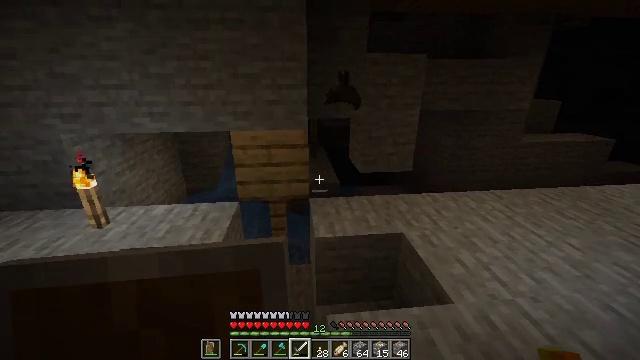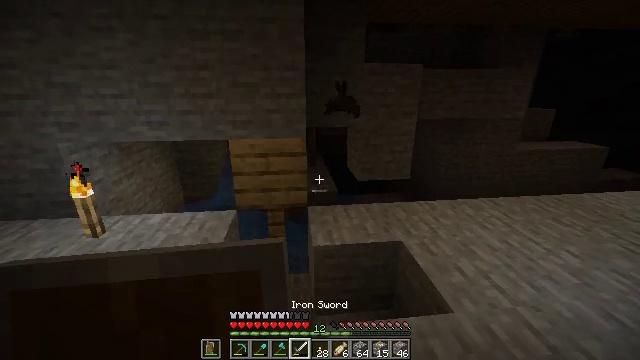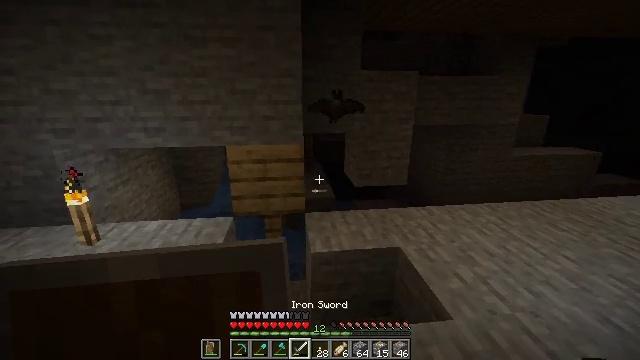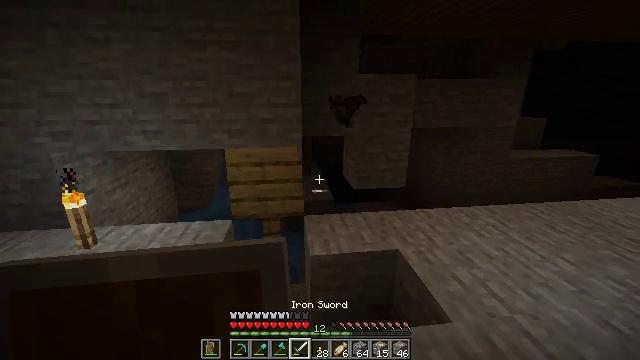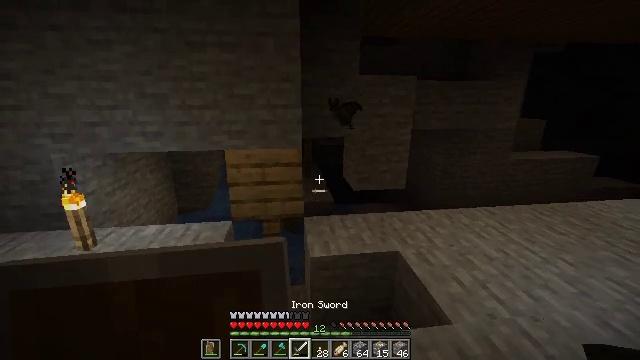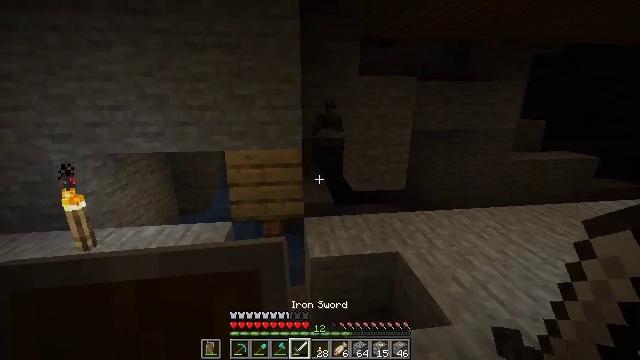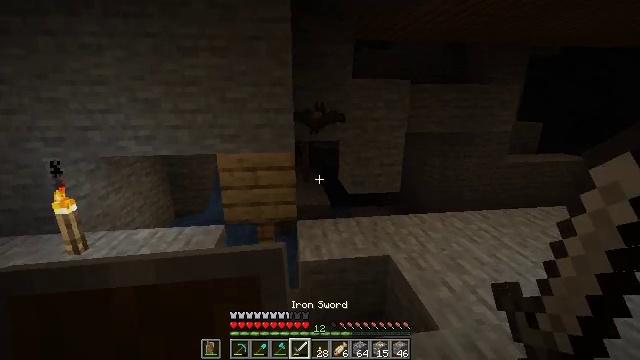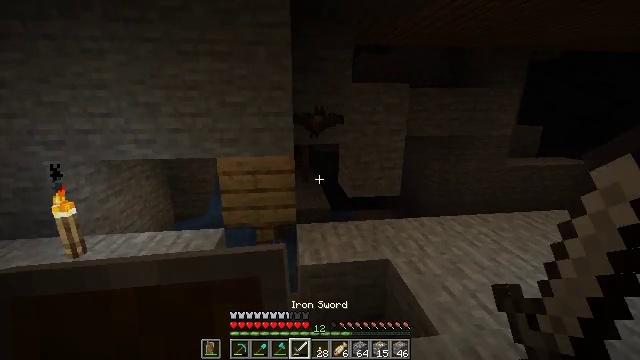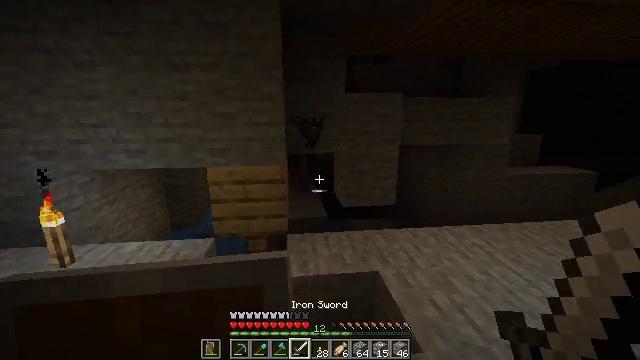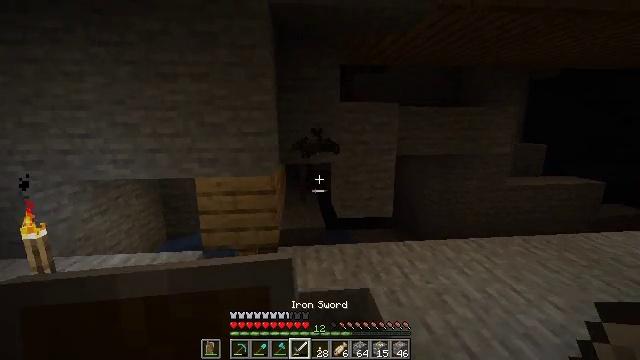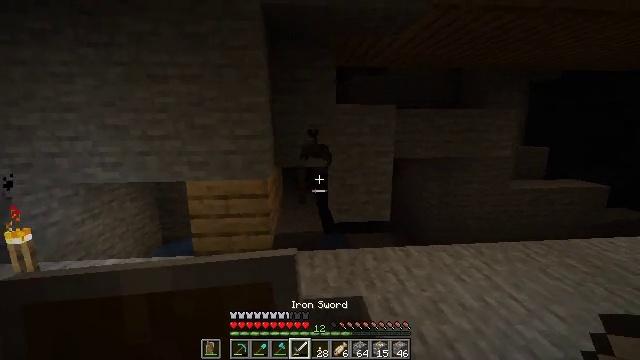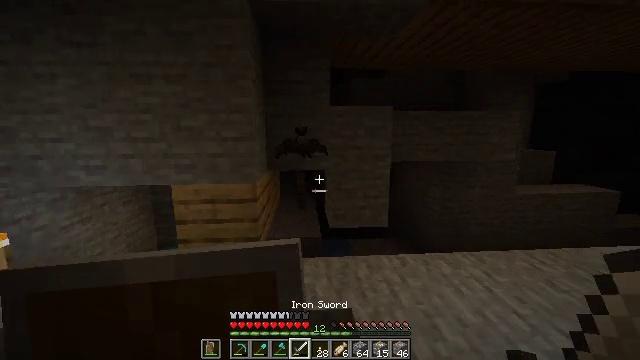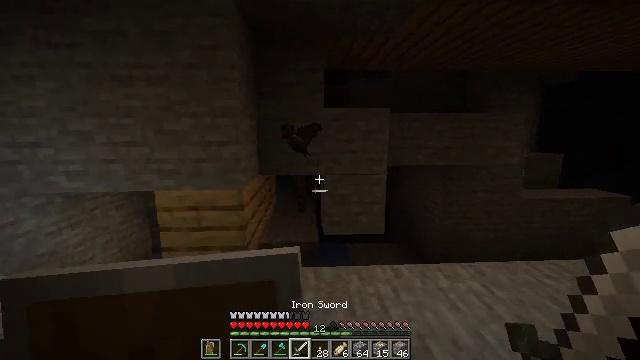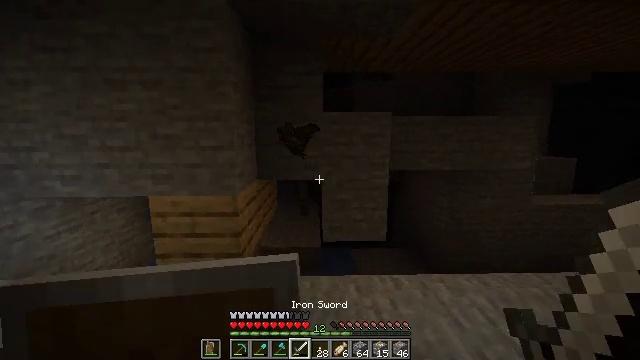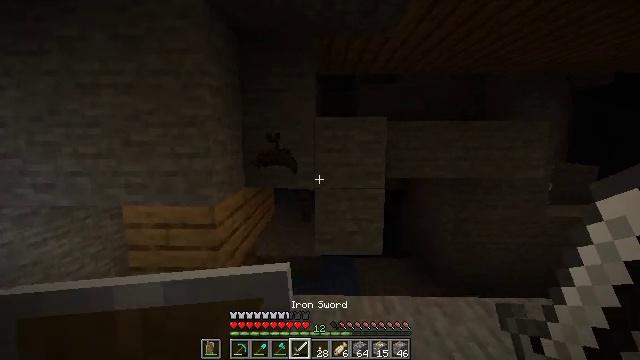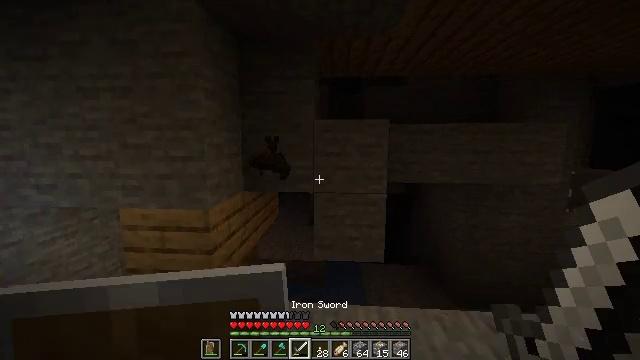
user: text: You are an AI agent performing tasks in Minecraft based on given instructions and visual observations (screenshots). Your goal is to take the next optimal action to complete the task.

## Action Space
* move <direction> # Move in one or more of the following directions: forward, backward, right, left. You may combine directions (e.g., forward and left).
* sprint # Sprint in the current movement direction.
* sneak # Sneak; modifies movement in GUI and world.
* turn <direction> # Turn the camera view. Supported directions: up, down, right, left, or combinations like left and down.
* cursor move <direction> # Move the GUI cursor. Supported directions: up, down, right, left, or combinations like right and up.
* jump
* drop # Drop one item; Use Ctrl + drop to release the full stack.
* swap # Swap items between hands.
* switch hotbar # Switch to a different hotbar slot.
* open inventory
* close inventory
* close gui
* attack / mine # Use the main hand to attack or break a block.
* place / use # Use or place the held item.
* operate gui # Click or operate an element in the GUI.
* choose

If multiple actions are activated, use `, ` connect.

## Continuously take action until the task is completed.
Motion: motion action
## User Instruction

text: Hunt a bat.
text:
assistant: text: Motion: turn up, switch to hotbar 4
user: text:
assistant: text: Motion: turn up, switch to hotbar 4
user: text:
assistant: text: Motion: no_op
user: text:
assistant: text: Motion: no_op
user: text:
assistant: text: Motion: no_op
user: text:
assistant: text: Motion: move right
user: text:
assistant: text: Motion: move right
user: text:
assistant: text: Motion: move forward and move right, turn up
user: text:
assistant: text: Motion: move forward and move right, turn left and up
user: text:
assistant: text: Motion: move forward and move right
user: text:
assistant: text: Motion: move forward and move right, turn left
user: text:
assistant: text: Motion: move forward and move right, turn left
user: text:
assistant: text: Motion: move forward and move right, turn left
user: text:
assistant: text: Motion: move forward and move right, turn left
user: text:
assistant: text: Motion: move right, turn left
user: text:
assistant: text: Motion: turn left
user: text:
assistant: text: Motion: turn left
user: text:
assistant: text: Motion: turn left
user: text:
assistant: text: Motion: no_op
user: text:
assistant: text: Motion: turn left
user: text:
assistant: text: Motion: turn left and up
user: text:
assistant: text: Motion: turn left
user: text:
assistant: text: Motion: move forward, turn left
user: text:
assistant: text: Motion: move forward
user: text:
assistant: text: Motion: move forward, attack / mine
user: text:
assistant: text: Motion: move forward, attack / mine
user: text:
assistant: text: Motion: move forward, attack / mine
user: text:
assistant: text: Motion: move forward
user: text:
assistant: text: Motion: attack / mine
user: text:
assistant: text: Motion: attack / mine